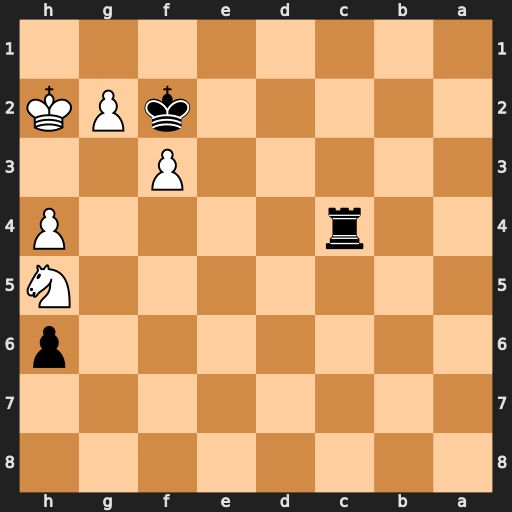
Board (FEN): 8/8/7p/7N/2r4P/5P2/5kPK/8
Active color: b
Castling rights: -
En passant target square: -
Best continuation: Rxh4#